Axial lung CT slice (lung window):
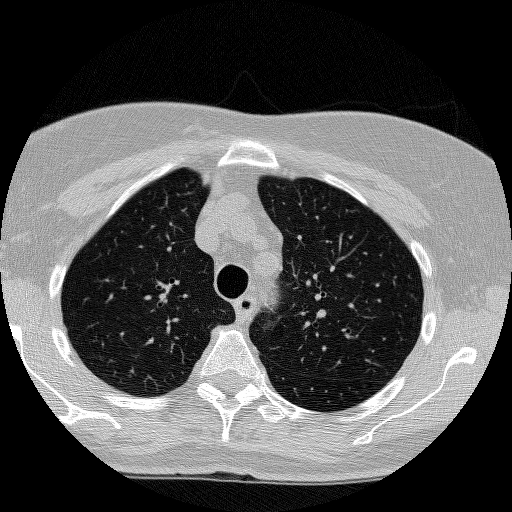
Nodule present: no